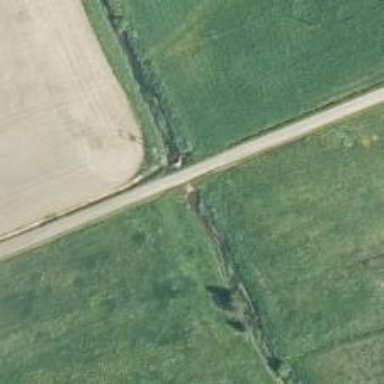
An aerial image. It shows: Culvert tunnel.